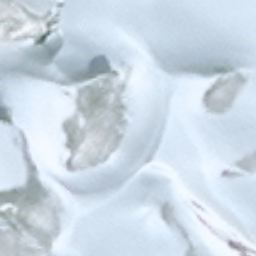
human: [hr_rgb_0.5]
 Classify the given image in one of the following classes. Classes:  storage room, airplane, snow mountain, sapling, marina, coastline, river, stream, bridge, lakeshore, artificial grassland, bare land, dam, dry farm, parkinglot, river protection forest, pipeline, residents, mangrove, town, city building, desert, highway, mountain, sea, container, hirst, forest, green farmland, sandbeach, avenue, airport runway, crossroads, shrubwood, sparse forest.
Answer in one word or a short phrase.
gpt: snow mountain